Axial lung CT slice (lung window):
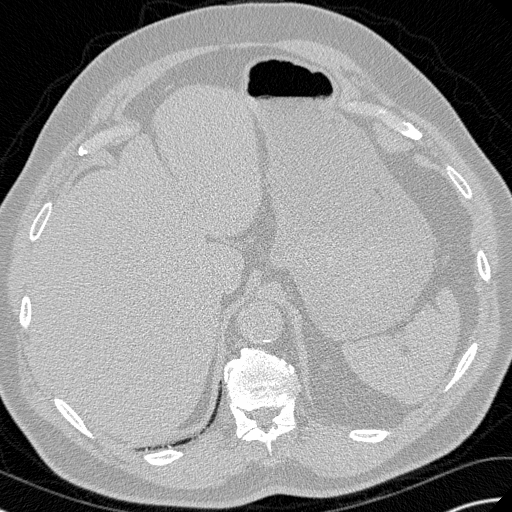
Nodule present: no